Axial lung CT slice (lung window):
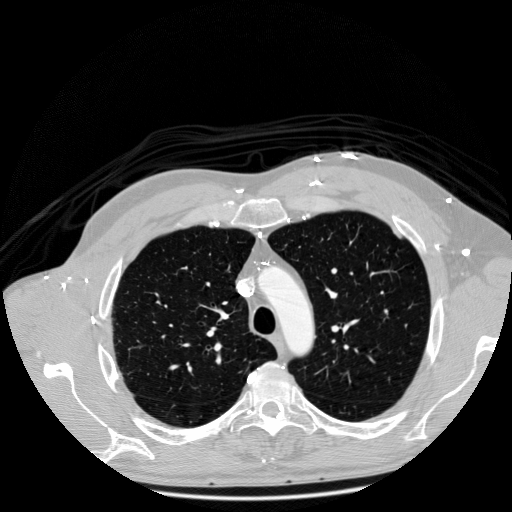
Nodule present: no